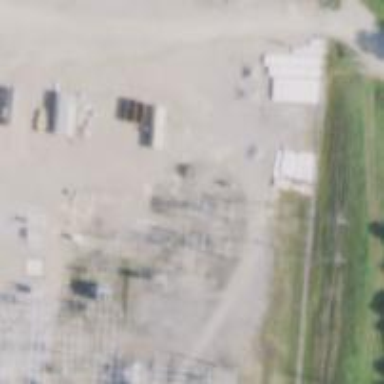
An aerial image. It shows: Switch for power supply.